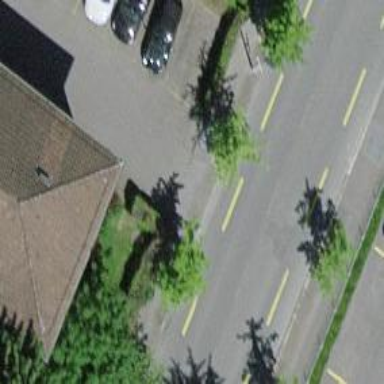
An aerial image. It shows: Beautiful avenue lined with broadleaved trees.